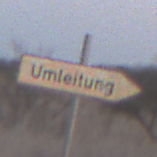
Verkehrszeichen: UmleitungswegweiserRechtsweisend
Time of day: SunriseSunset
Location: Outdoor (Nature)
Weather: Clear
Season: NotSpecified
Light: Natural